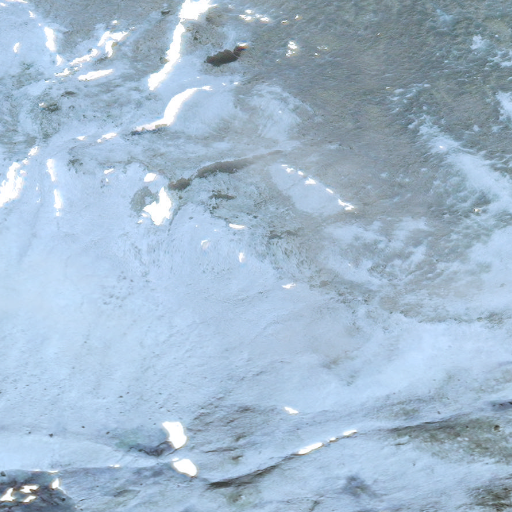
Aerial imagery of cape in Alaska named Sergief Peninsula containing only unknown